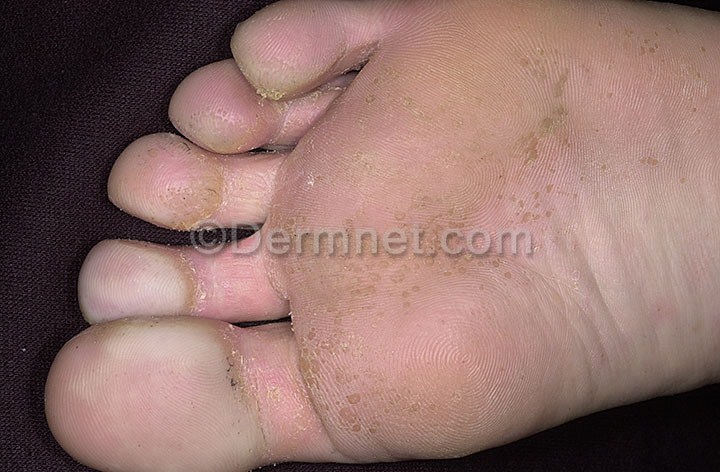
Disease: Tinea Ringworm Candidiasis and other Fungal Infections